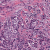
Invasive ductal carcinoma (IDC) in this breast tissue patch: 1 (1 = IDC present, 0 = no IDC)